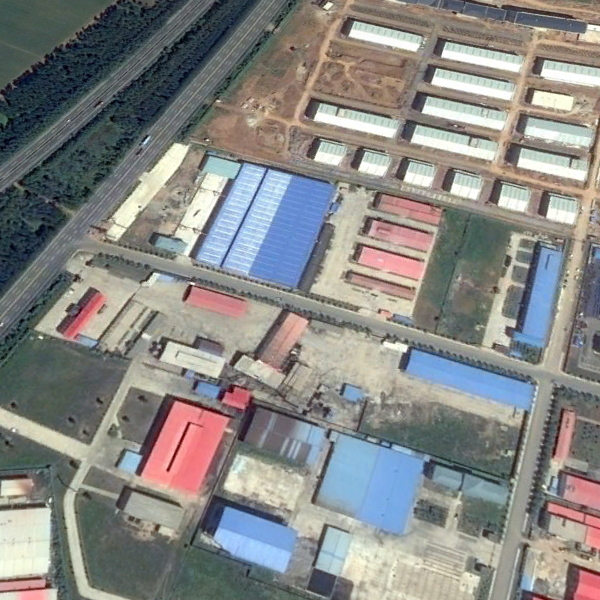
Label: Industrial